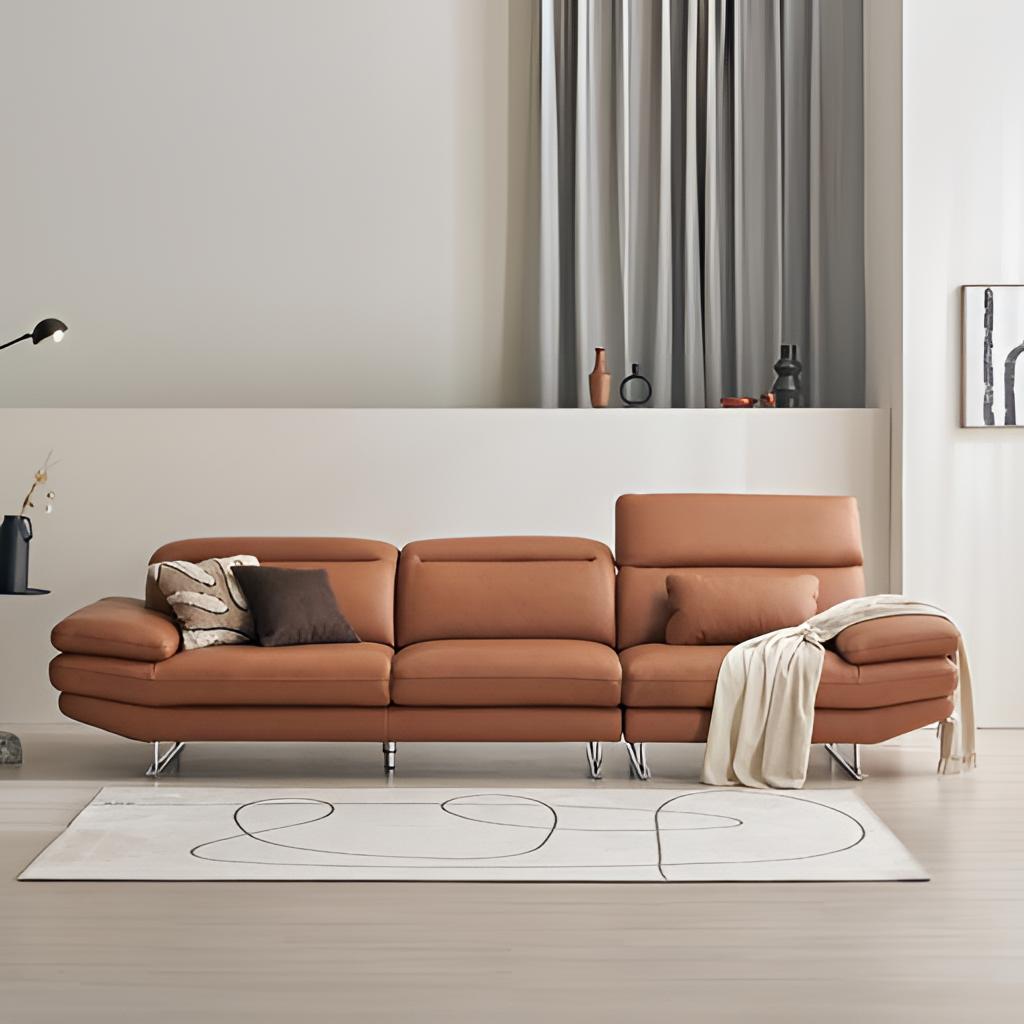
living room, brown leather sofa, wood flooring, with plank pattern, modern, paint wallpaper, with solid pattern